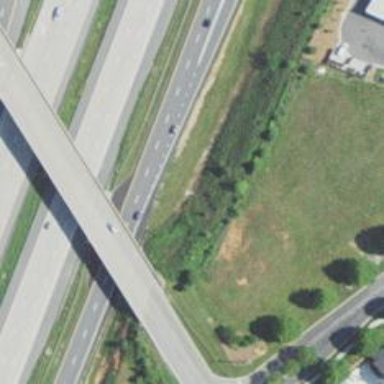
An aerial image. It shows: Motorway junction.